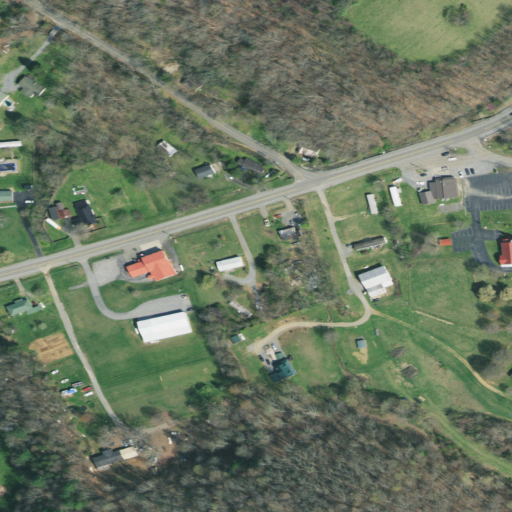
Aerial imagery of valley in Tennessee named Carrier Hollow containing deciduous forest, pasture, low intensity development, open development, medium intensity development, mixed forest, shrub, and grassland